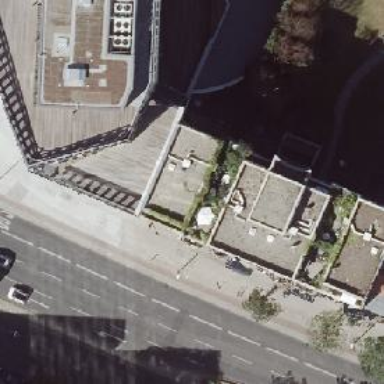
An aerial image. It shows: Part of building is shown in the image.